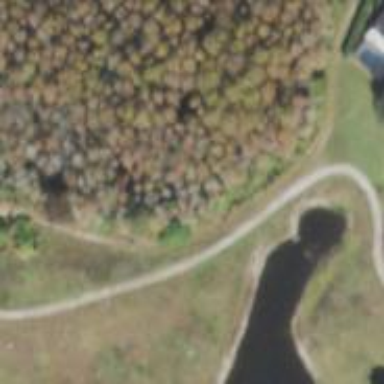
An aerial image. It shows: Road or path designated as golf cartpath.